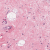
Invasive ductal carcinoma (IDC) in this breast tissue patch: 0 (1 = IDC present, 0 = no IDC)